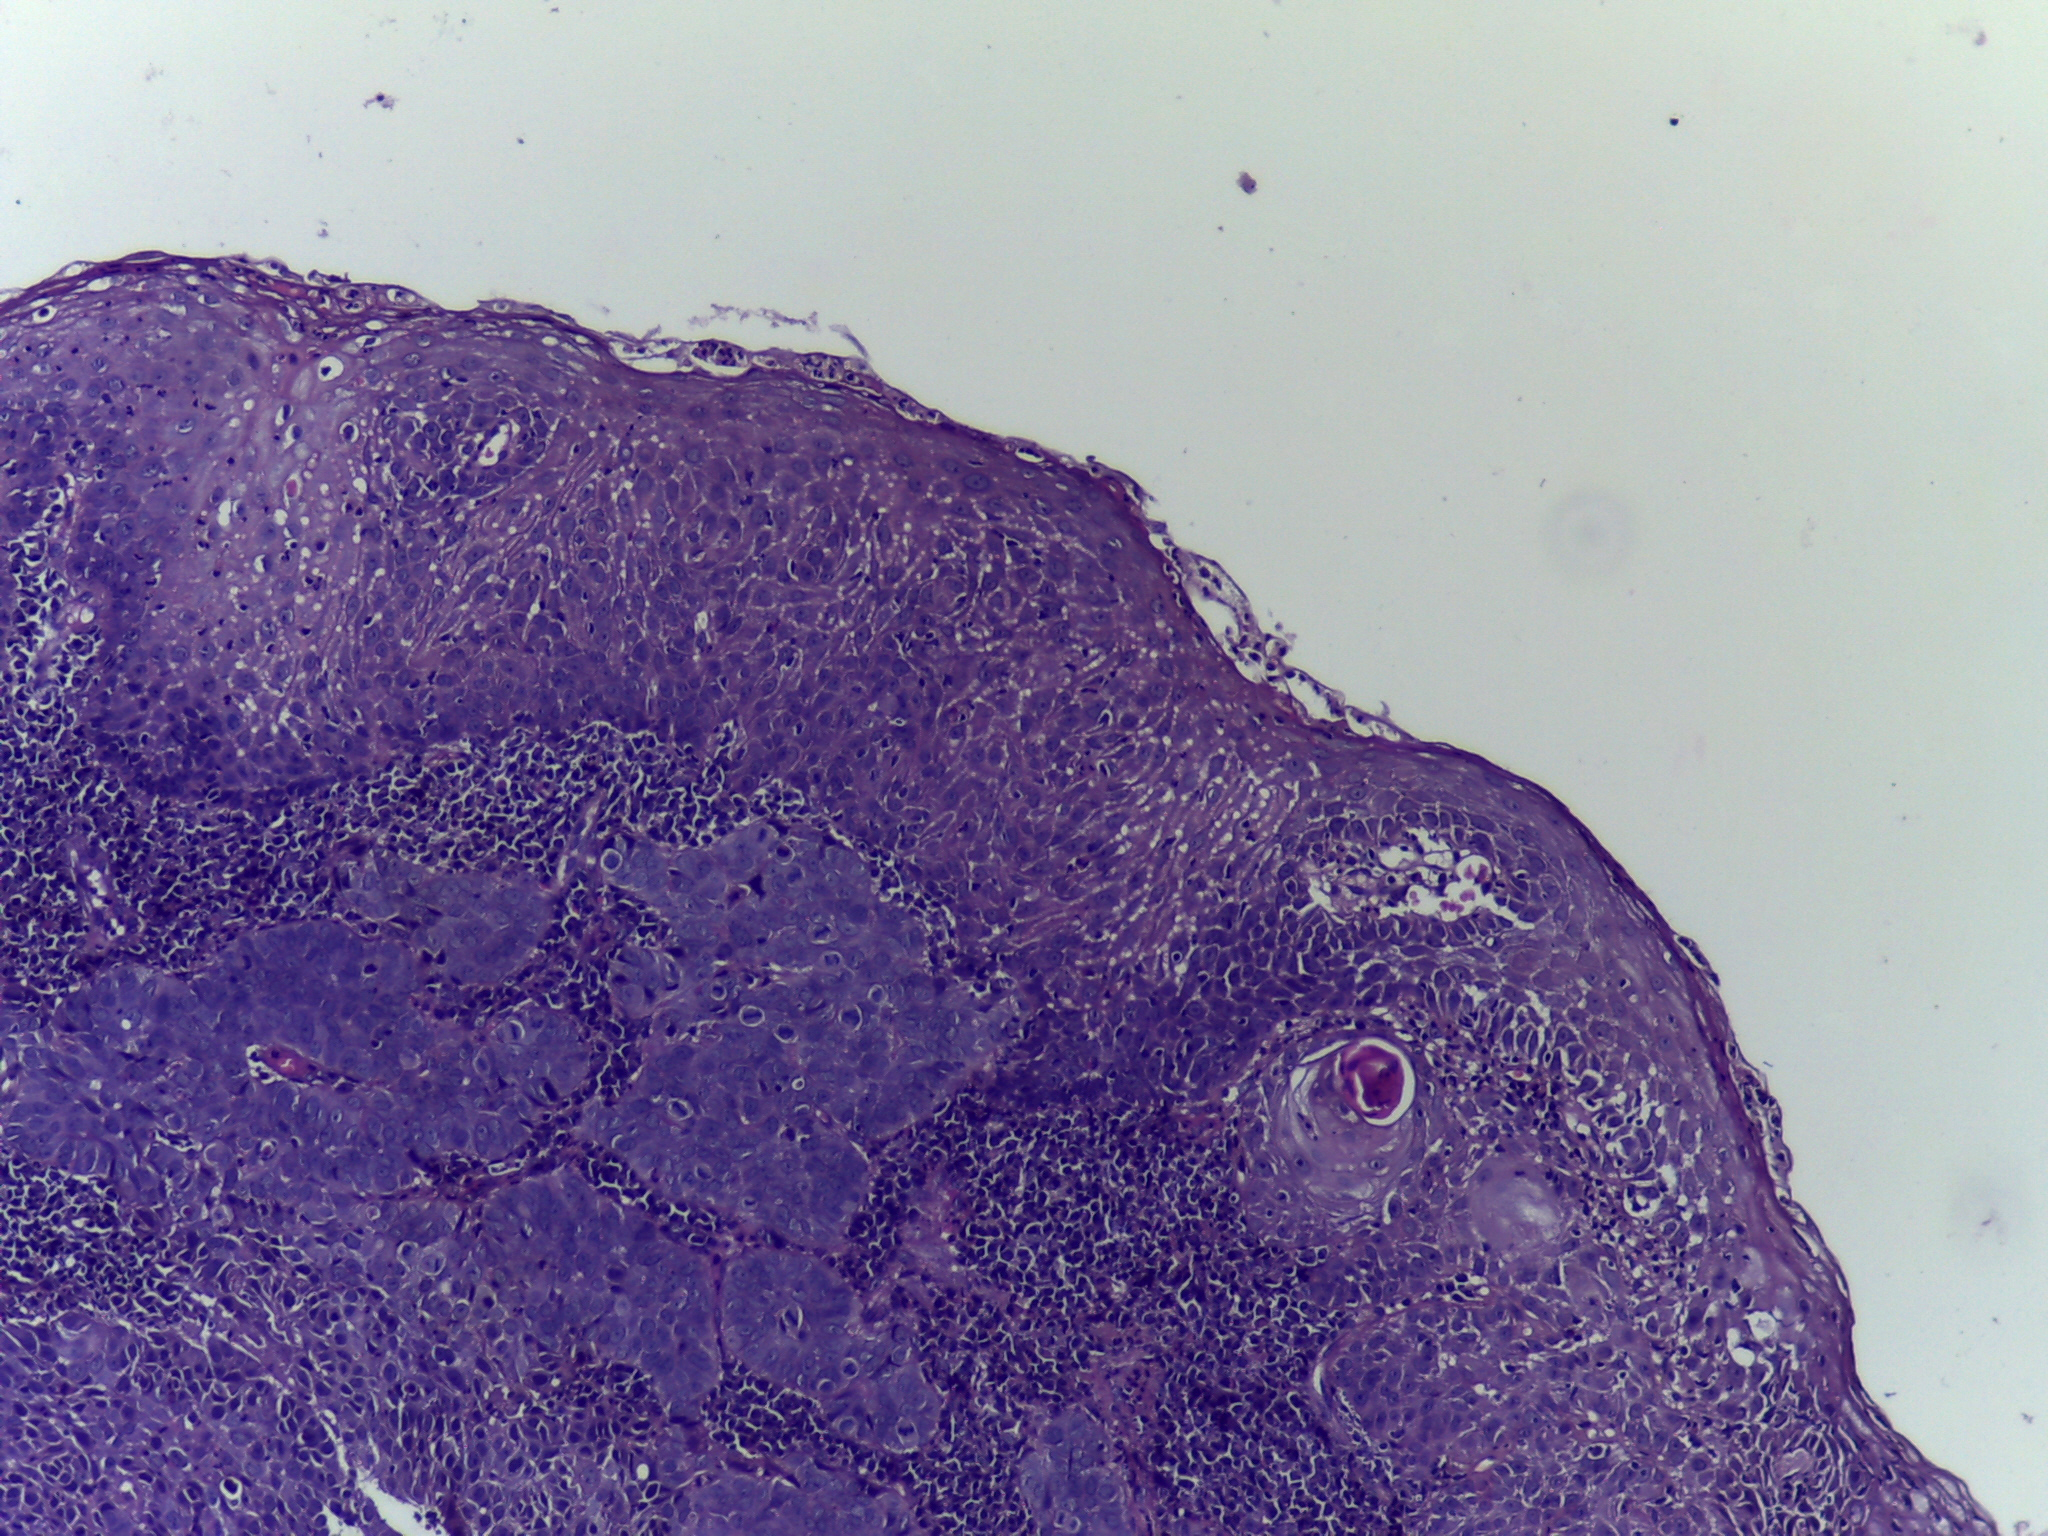
Diagnosis: OSCC